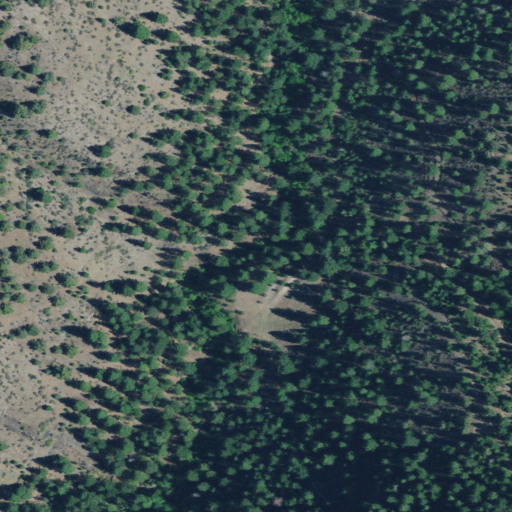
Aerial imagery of valley in Oregon named Spring Gulch containing evergreen forest, shrub, and grassland